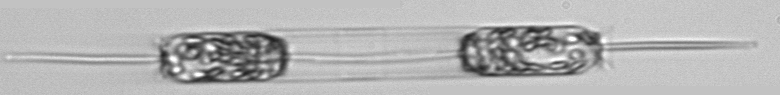
Label: Ditylum_brightwellii